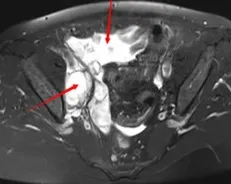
Imaging findings prior to the second surgery:. Whole abdomen MRI:. Multiple space-occupying lesions were identified in the right lower abdomen and pelvic cavity. The largest lesion, located in the lower abdomen, measured 11.6x10.6x8.4 cm and locally protruded into the right abdominal wall, involving the right rectus abdominis muscle. It exhibited isointense and hypointense signals on T1-weighted images and a slightly hyperintense signal on T2-weighted images.
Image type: radiology (mri)